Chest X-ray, PA view. Patient: 57 years old, sex F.
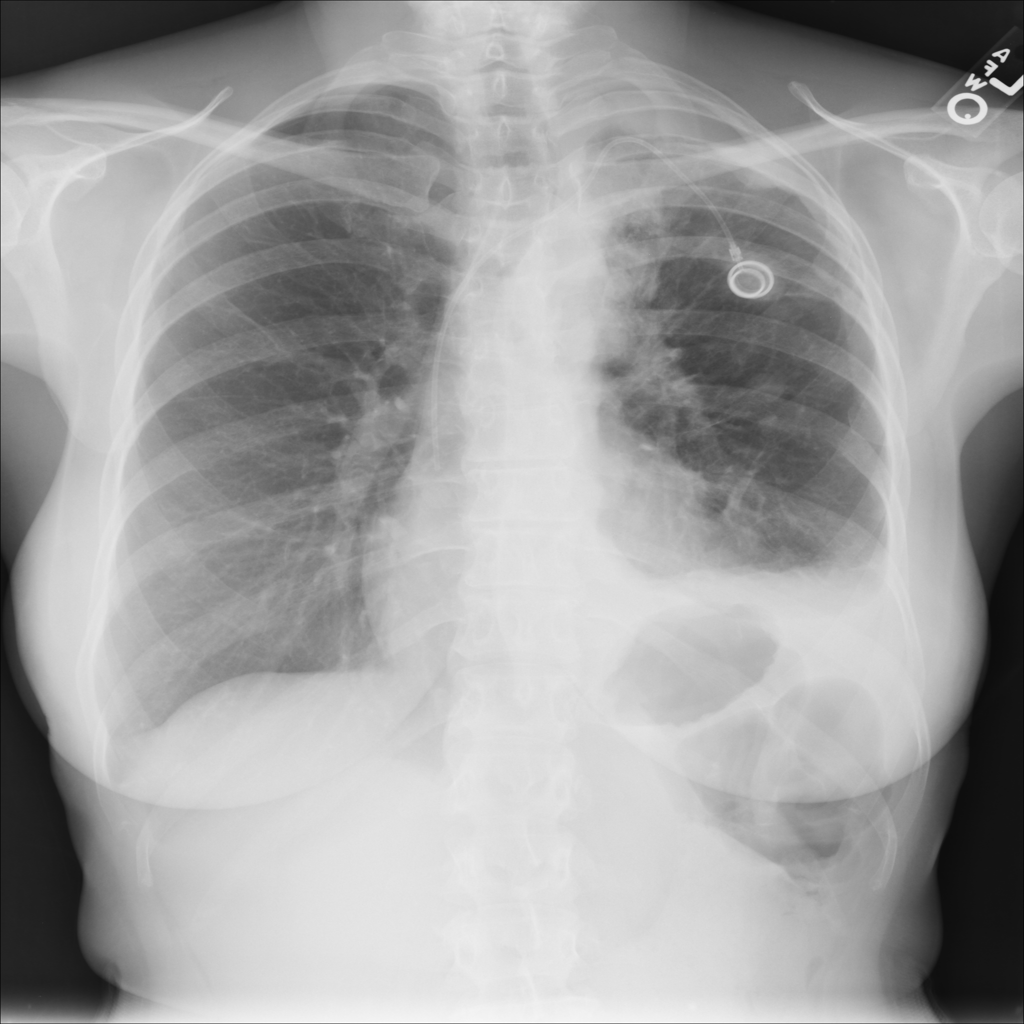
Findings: Effusion, Nodule, Pleural_Thickening